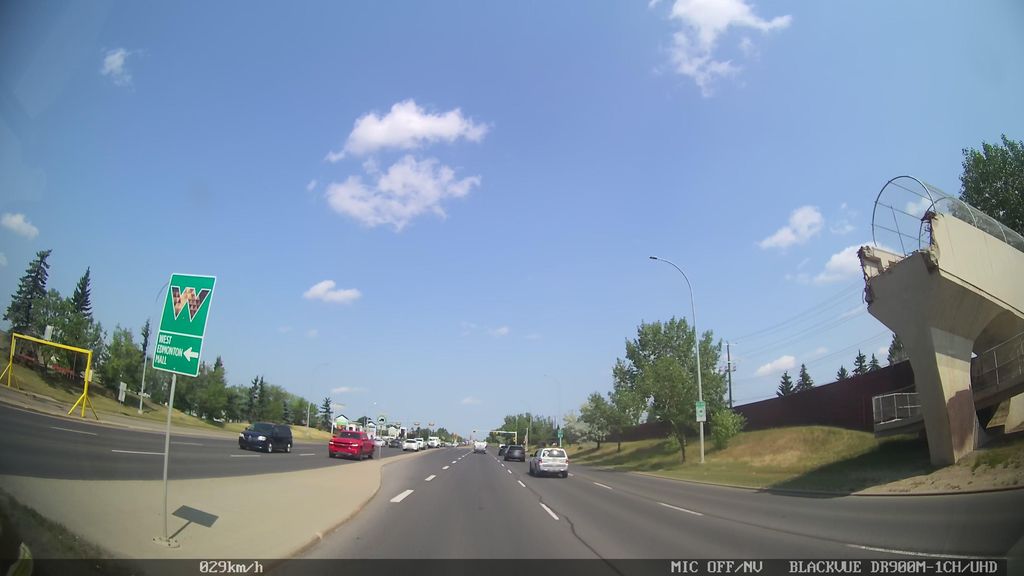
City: edmonton